Question: I have created a div. In div tag I have written some text boxes and radio buttons. Now the div contents are very close to div margin But I need some space at left side and right side. I need to start and end the div contents between yellow marks. The blue marks are div margins.

Div CSS:
'''
.docsDiv
{
position: relative;
width: 100%;
padding: 0px;
background: #FFFFFF;
border: #C0C0C0 groove 1px;
-webkit-border-radius: 10px;
-moz-border-radius: 10px;
border-radius: 10px;
}
'''
HTML:
'''
<div class="docsDiv">
<p> Gender</p>
<input type="radio" name="gender" id="gender_1" />
<label for="gender_1">Male</label>
<input type="radio" name="gender" id="gender_2" />
<label for="gender_2">Female</label>
Father's Name
<input type="text" name="fatherName" id="fatherName">
Mother's Name
<input type="text" name="motherName" id="motherName">
Date of Birth
<input type="text" id="dateofbirth">
</div>
'''
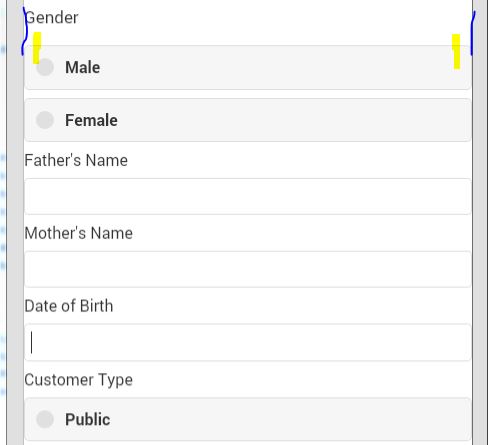
Answer: <URL> with padding to push other elements inward.
'''
<div class="docsDiv">
<div class="padding-20">
<p> Gender</p>
<input type="radio" name="gender" id="gender_1" />
<label for="gender_1">Male</label>
<input type="radio" name="gender" id="gender_2" />
<label for="gender_2">Female</label>
Father's Name
<input type="text" name="fatherName" id="fatherName">
Mother's Name
<input type="text" name="motherName" id="motherName">
Date of Birth
<input type="text" id="dateofbirth">
</div>
</div>
'''
'''
.padding-20 {
padding: 0 20px;
}
'''